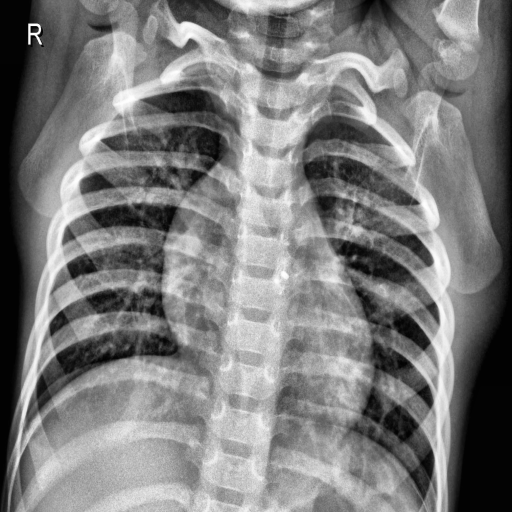
Finding: PNEUMONIA